Question: The stringByEvaluatingJavaScriptFromString always lost the first line, what's wrong?
'''
NSString* attribute_list2 = [wvPage stringByEvaluatingJavaScriptFromString:@"document.documentElement.innerHTML;"]
'''

As above, the result lost the
'''
<html>
'''
line.
I am doing any thing wrong?
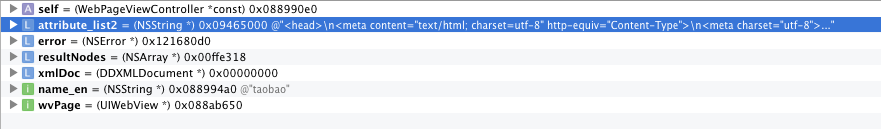
Answer: The <URL> of the element only contains the HTML fragment that describe the descendants of the node, so it will not contain the the element itself.
You may want to use <URL> instead, which is the HTML fragment that includes the element itself and its descendants.